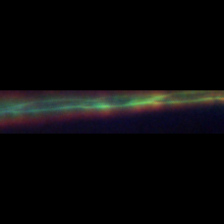
Taxon: Psuedo-nitzschia
Group: Diatoms